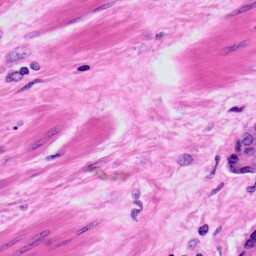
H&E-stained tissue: Prostate